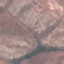
Label: HerbaceousVegetation